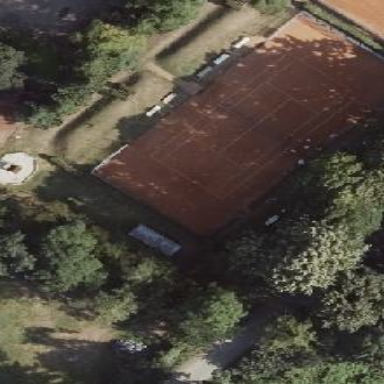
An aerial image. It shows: Clay tennis court pitch.